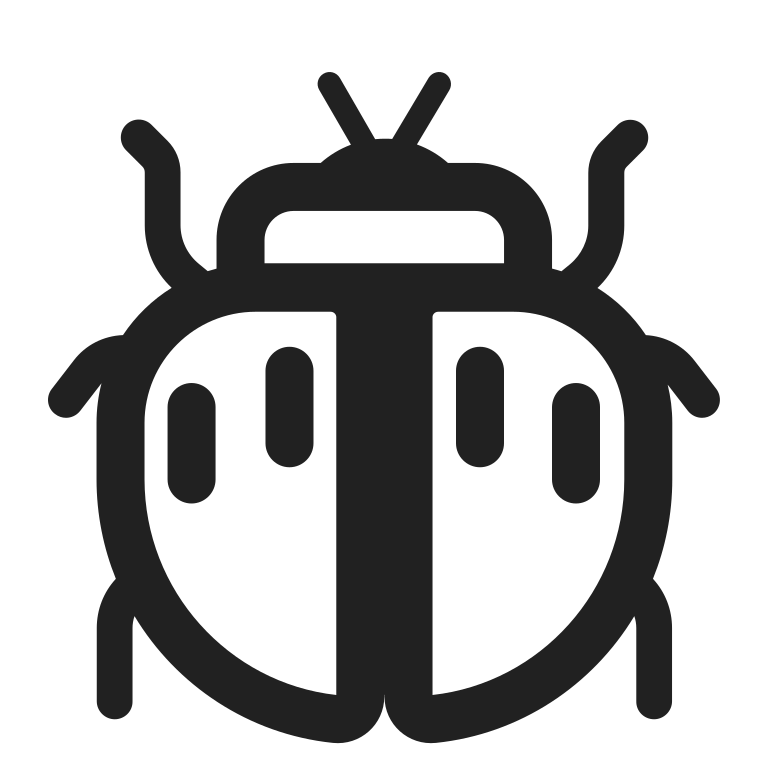
beetle high contrast